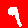
Digit: 9